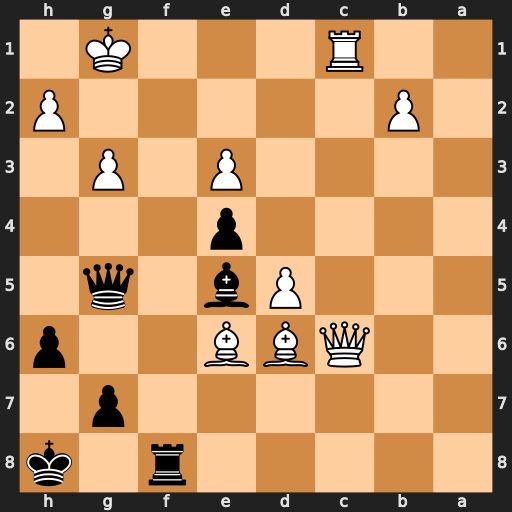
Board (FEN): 5r1k/6p1/2QBB2p/3Pb1q1/4p3/4P1P1/1P5P/2R3K1
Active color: b
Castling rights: -
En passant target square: -
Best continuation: Qxe3+ Kg2 Rf2+ Kh3 Rxh2+ Kxh2 Qxg3+ Kh1 Qh2#